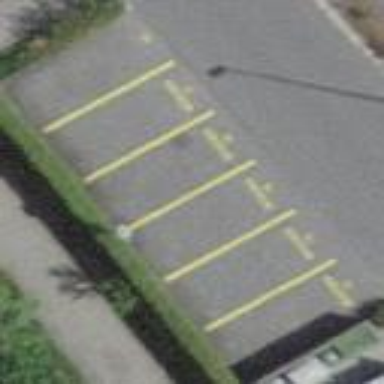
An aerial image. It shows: Parking available on the street side.